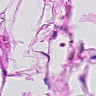
Metastatic tissue present: no